Field crop: maize
Growth stage: 2
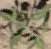
Species: atriplex